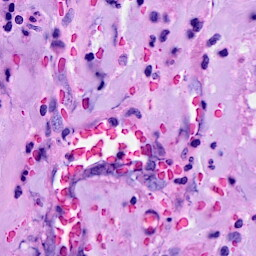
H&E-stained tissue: Breast